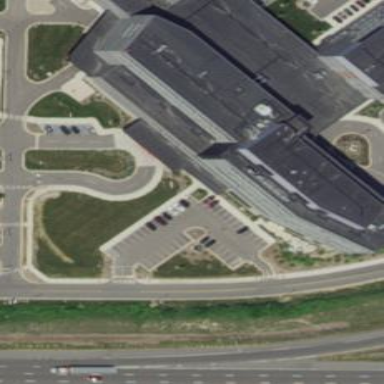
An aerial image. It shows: Hospital building.